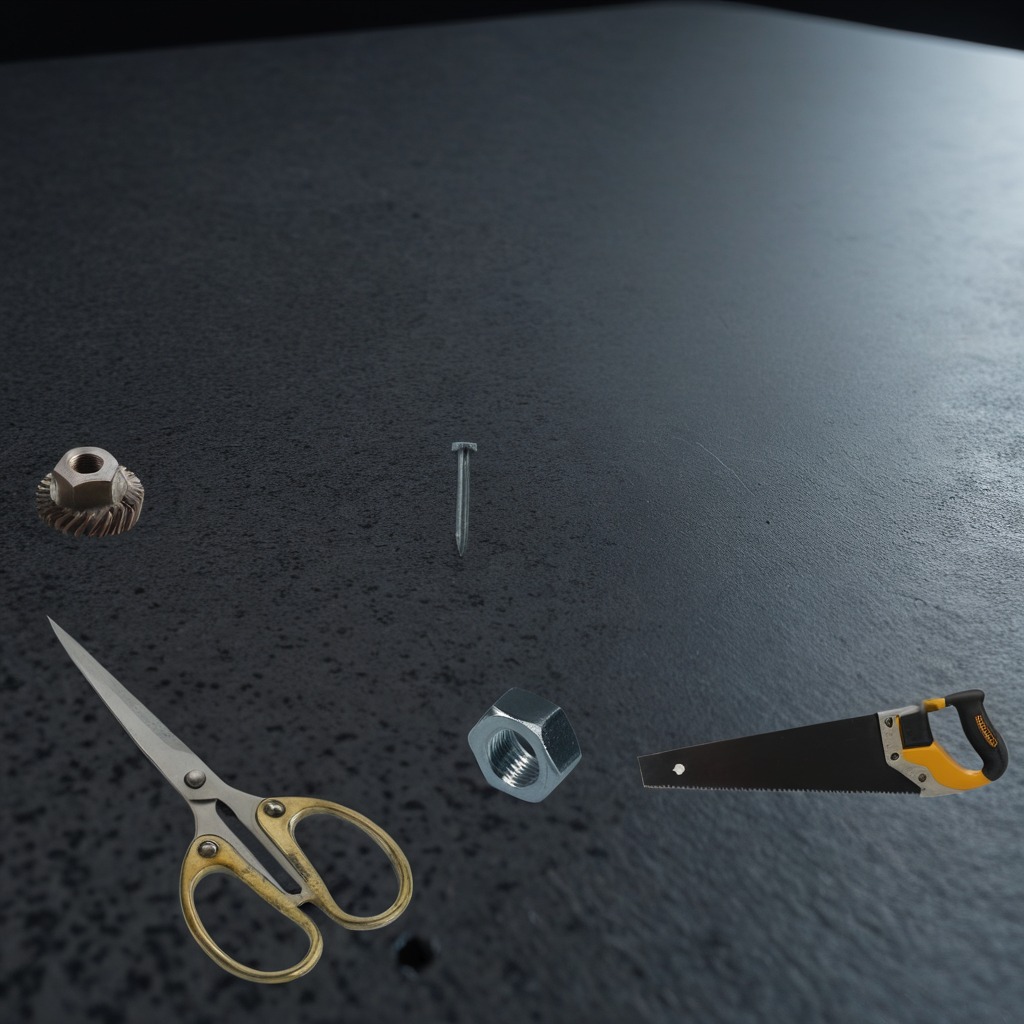
A steel gear with teeth, an iron nail, a handheld metal saw, a metal nut, and a pair of scissors are lying on the clean granite table inside a workshop at night dim ambient light soft shadows worn but